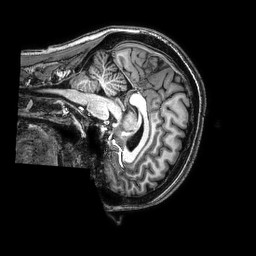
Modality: T1w
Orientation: sagittal
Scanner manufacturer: philips
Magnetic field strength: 3 T
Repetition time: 0.008 s
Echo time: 0.003572 s